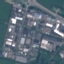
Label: Industrial